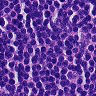
Metastatic tissue present: no